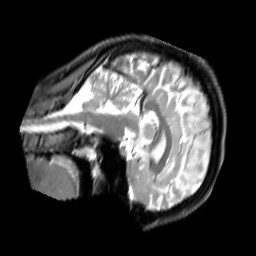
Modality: PDw
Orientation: sagittal
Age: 20
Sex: female
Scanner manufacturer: siemens
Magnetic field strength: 3 T
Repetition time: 11.88 s
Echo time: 0.014 s